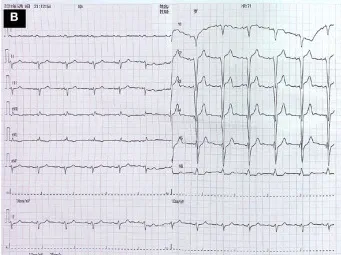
Electrocardiogram and myocardial contrast echocardiography. (B) Echocardiogram after pacemaker implantation indicated a ventricular pacing rhythm with a wide QRS complex.
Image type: electrography (ekg)